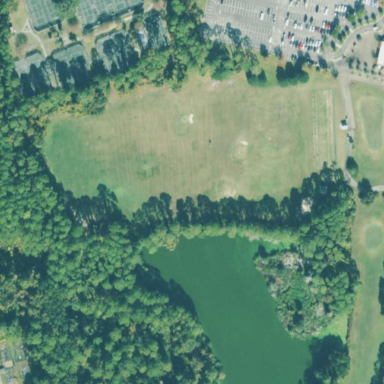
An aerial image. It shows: Grassy area designated as driving range for golf.